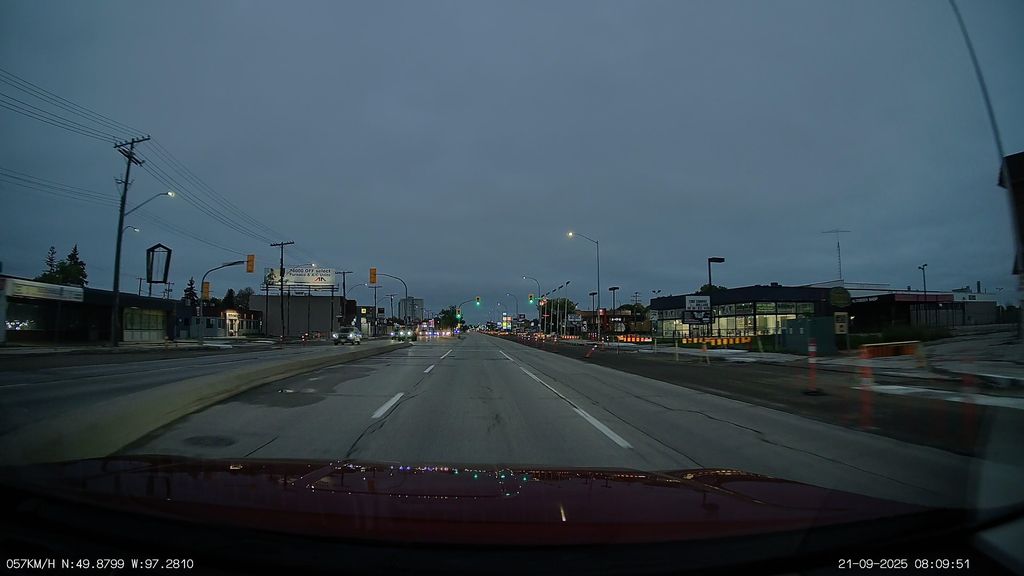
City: winnipeg